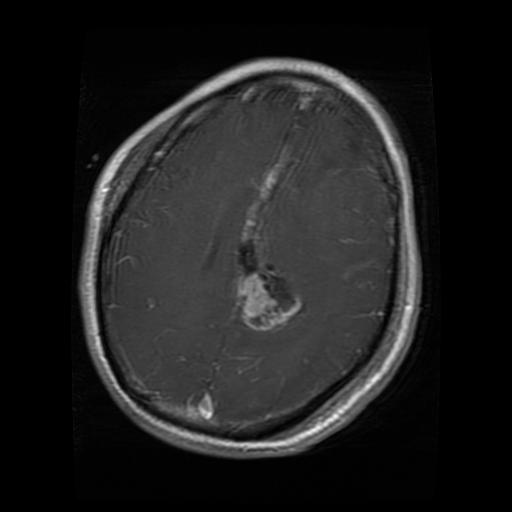
Label: glioma